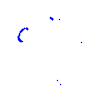
Particle: proton